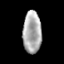
Tissue: skin
Cell type: Epithelial cells
Senescence score: 0.7982
Nuclear area (px): 760
Mean DAPI intensity: 172.443